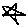
Label: star